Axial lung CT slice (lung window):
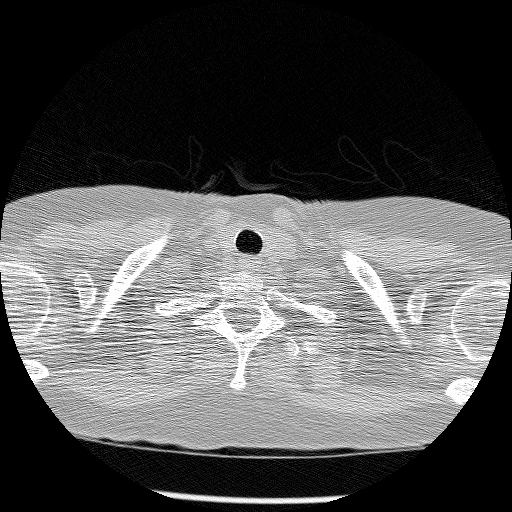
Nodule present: no